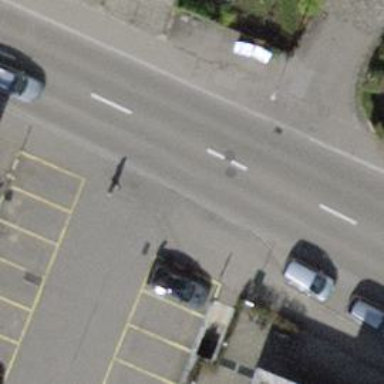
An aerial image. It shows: Public transport stop position.